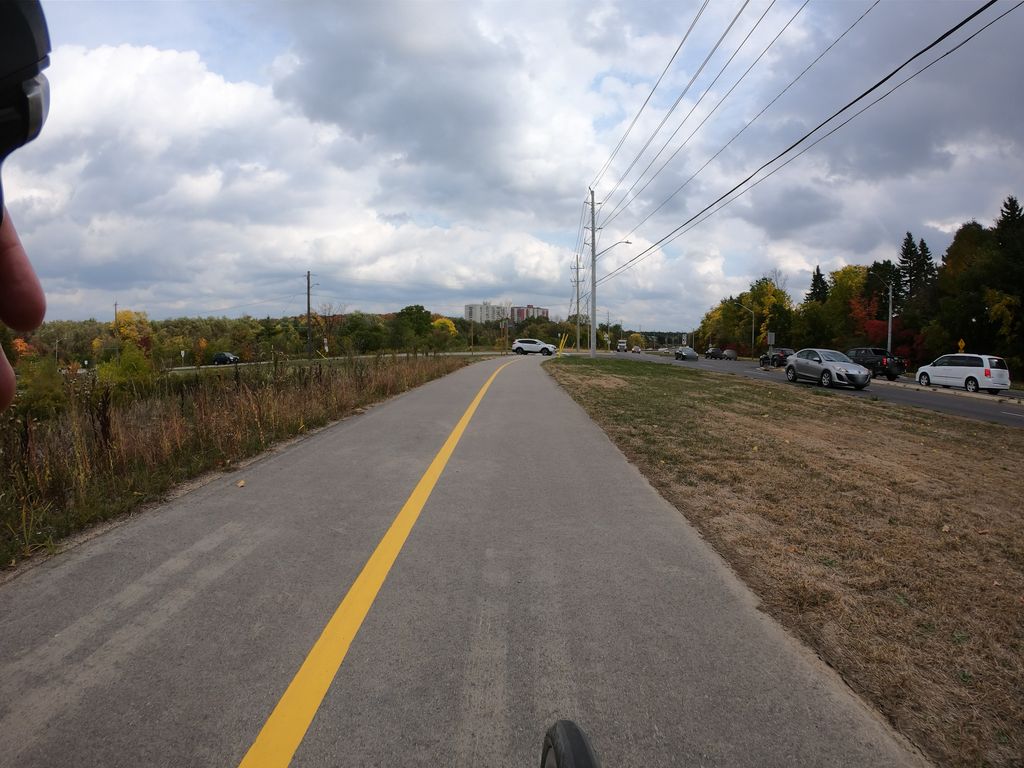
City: kitchener-waterloo